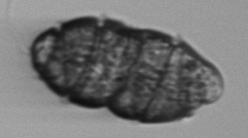
Label: Margalefidinium